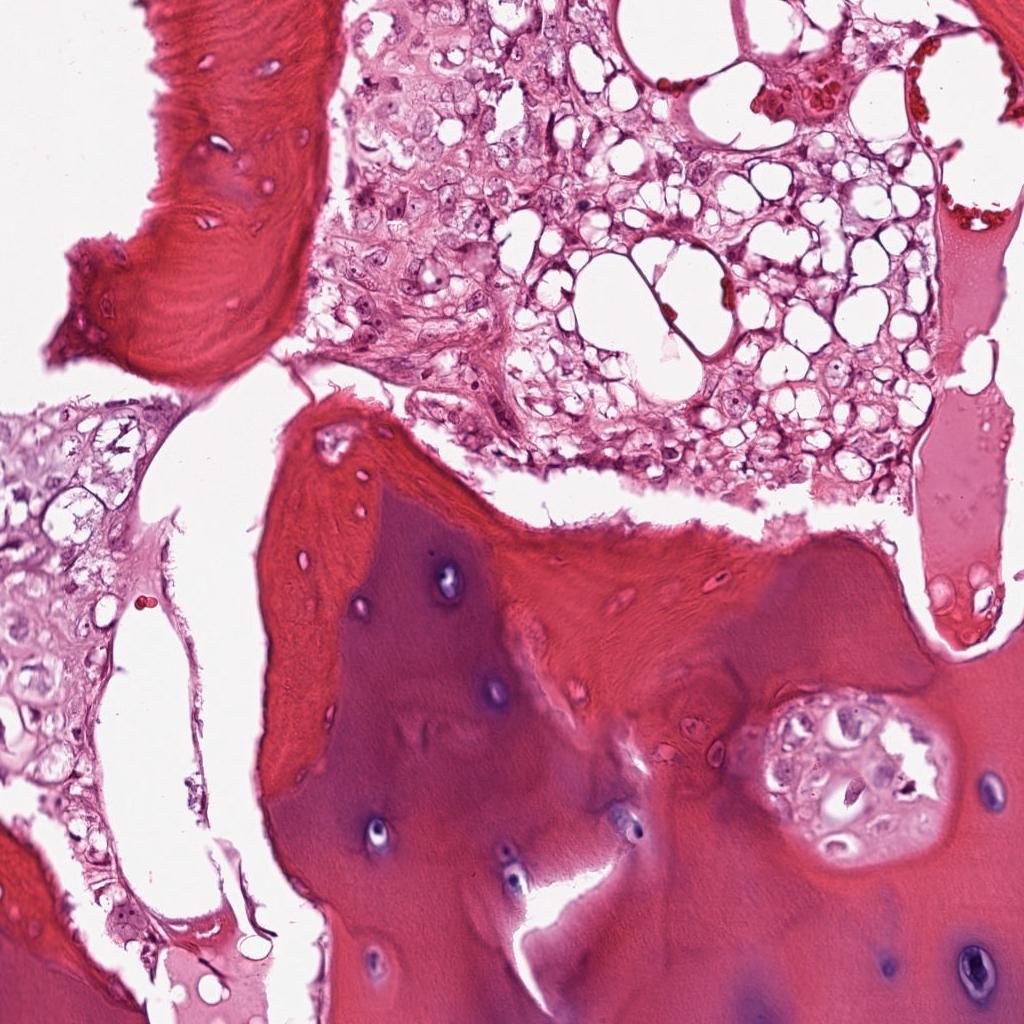
Label: Viable